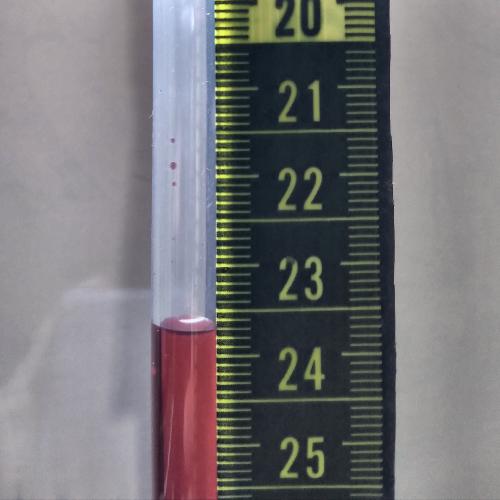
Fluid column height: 23.7 cm